Field crop: maize
Growth stage: 2
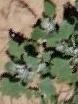
Species: chenopodium